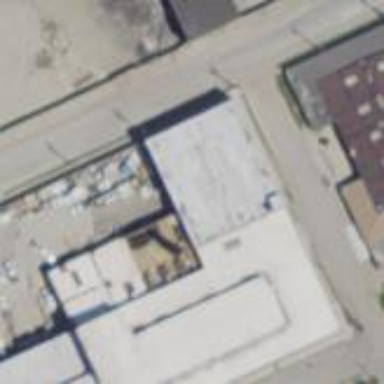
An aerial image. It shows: Industrial building.